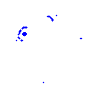
Particle: proton